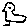
Label: bird